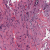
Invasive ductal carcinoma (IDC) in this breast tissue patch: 1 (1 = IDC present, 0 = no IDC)